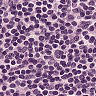
Metastatic tissue present: no